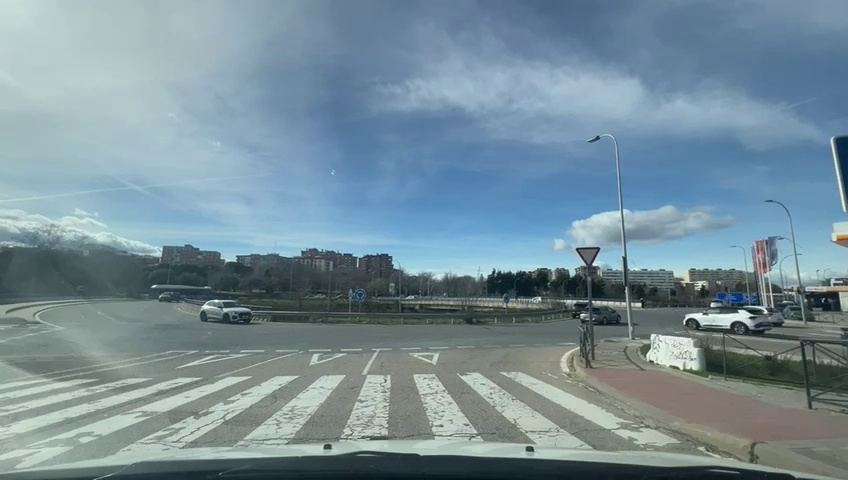
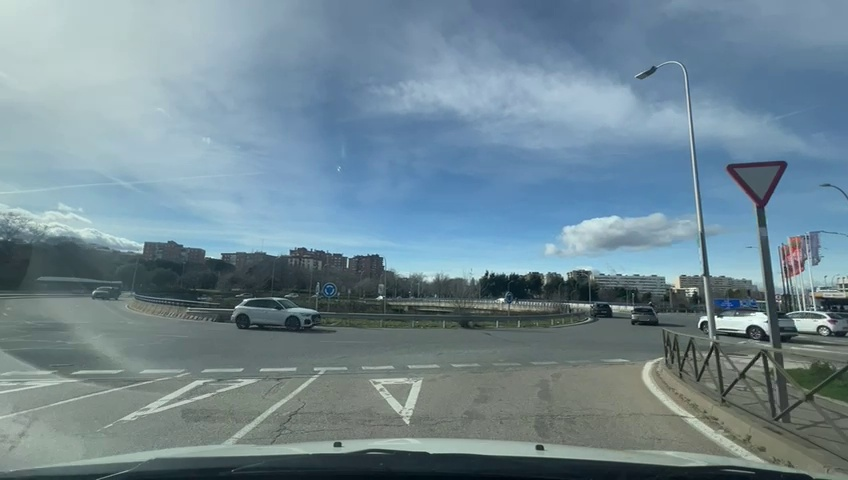
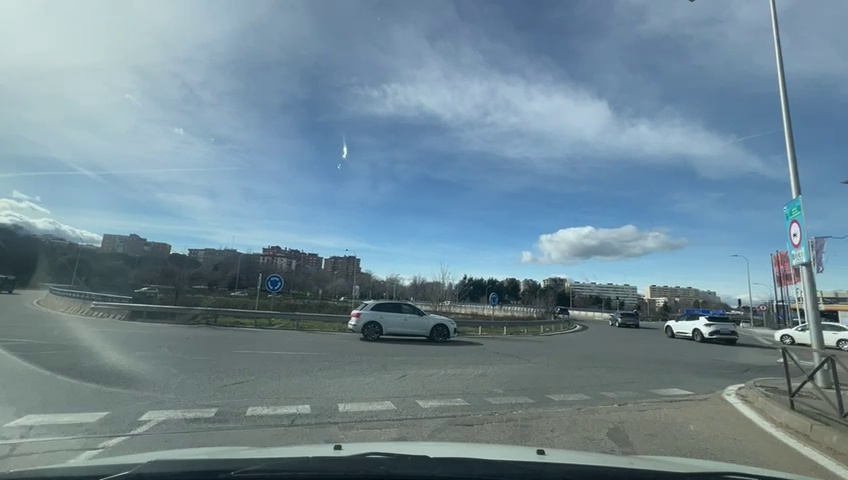
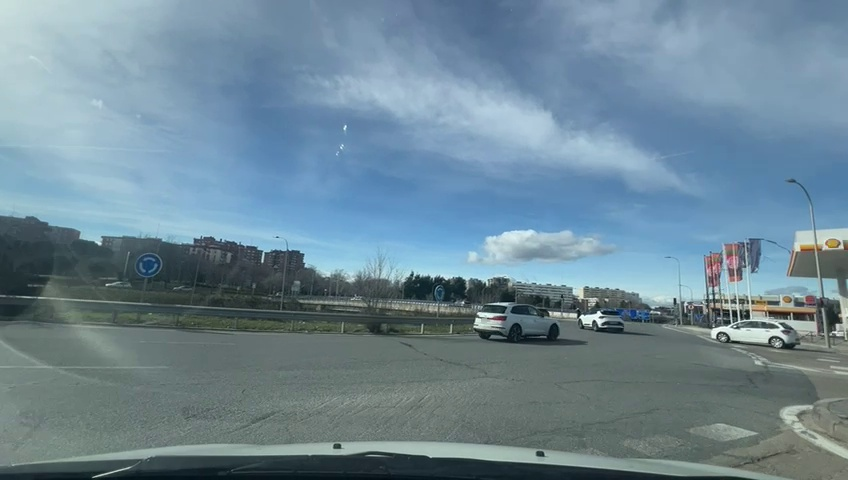
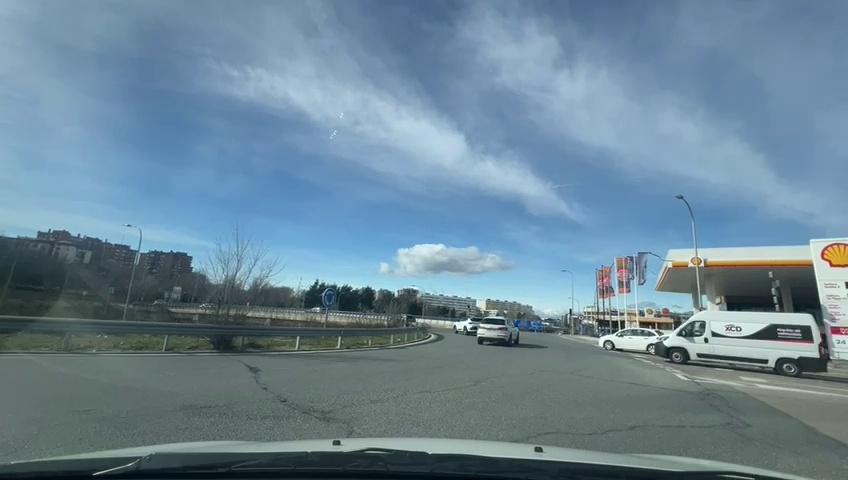
Situation: Roundabout
Question: Is the ego vehicle currently inside a roundabout?
Answer: No
Reasoning: The Ego vehicle is entering the roundabout, not yet inside. The blue roundabout sign can be seen straight ahead, along with the yield (give way) sign on the right at the entrance.

Situation: Roundabout
Question: Is a roundabout visible ahead in the ego direction?
Answer: Yes
Reasoning: The Ego vehicle is entering the roundabout, not yet inside. The blue roundabout sign can be seen straight ahead, along with the yield (give way) sign on the right at the entrance.

Situation: Roundabout
Question: Is the ego vehicle stationary while another vehicle crosses its path within the roundabout?
Answer: Yes
Reasoning: The Ego vehicle brakes before entering the roundabout due to vehicles crossing inside.